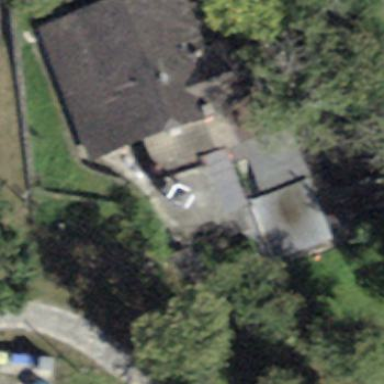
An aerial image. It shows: View of roof of building.